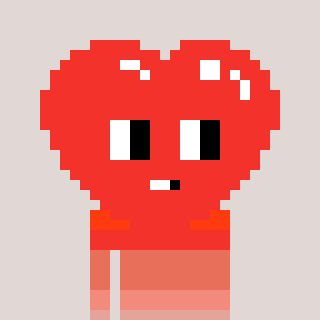
a pixel art character with square red glasses, a heart-shaped head and a darkbrown-colored body on a warm background